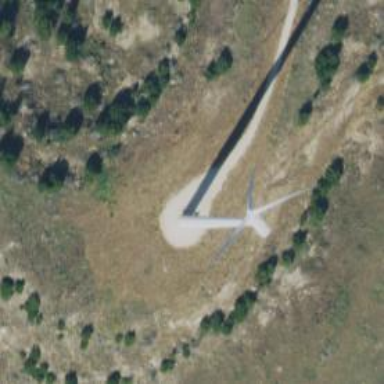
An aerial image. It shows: Wind generator with horizontal axis. The generator is wind turbine.